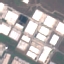
Land use / land cover class: Industrial